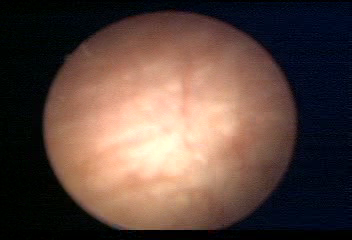
Modality: WLC
Class: Normal mucosa
Bladder cancer association: No